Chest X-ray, PA view. Patient: 48 years old, sex M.
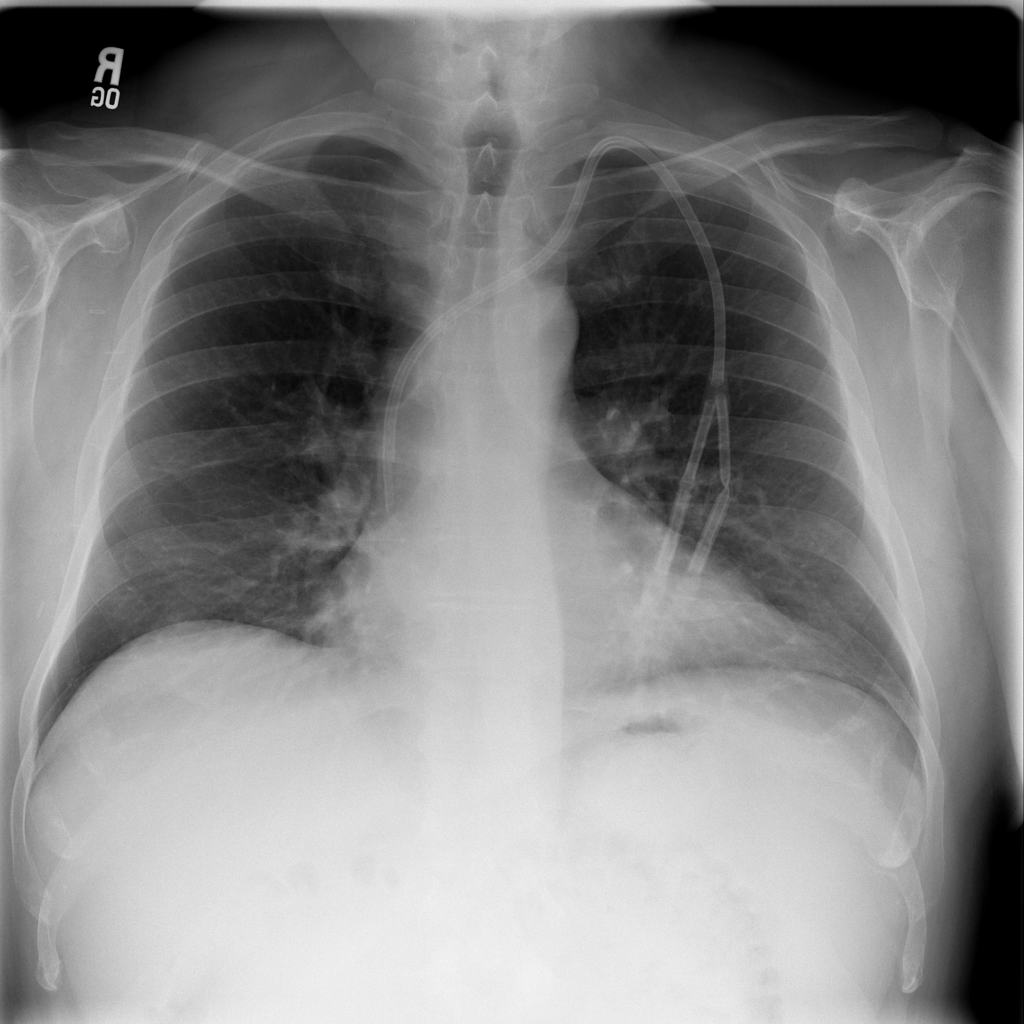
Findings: No Finding